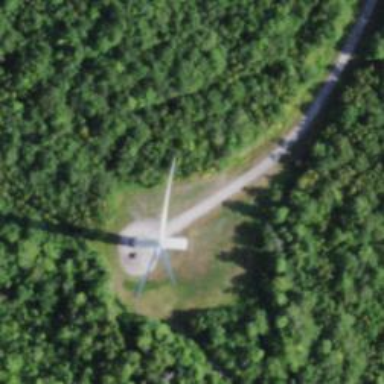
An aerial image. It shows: Wind generator powered by horizontal-axis wind turbine.